Interaction volume radius: 10 \u00c5
Interaction volume height: 10 \u00c5
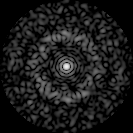
Disorder parameter: 0.8159